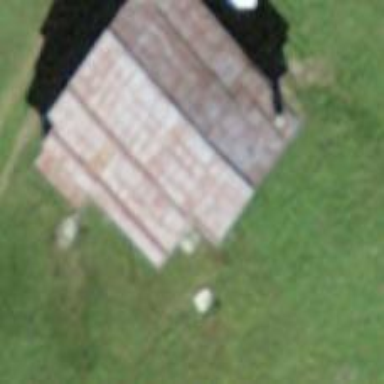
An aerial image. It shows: Rural barn.